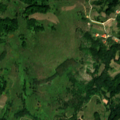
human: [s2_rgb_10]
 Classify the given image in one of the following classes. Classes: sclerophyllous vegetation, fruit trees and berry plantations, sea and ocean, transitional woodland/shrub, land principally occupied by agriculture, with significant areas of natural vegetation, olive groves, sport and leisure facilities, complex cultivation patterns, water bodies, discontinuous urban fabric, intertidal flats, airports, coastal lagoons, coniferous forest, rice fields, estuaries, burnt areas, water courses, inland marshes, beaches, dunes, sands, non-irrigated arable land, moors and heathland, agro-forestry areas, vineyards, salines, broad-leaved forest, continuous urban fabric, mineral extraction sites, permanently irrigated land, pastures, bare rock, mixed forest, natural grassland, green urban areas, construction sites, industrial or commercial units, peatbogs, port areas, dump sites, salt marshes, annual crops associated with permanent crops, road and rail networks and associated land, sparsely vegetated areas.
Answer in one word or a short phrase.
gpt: pastures, land principally occupied by agriculture, with significant areas of natural vegetation, broad-leaved forest, natural grassland, transitional woodland/shrub